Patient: sex M, age 46
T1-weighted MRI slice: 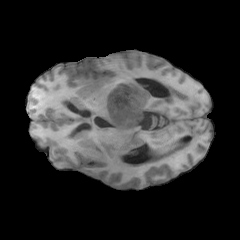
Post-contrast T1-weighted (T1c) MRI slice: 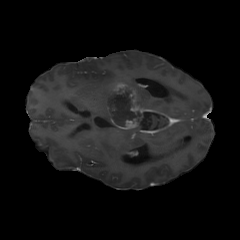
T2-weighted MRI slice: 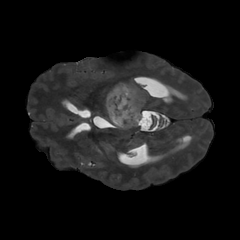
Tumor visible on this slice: yes
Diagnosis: Glioblastoma, IDH-wildtype
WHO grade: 4